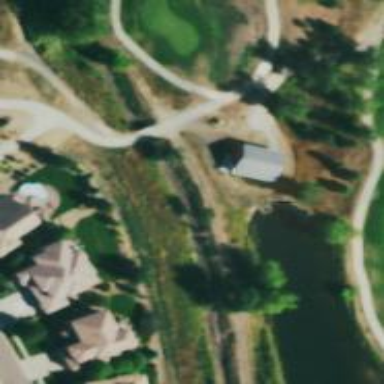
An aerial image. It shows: Service road on bridge designated as golf cart path.